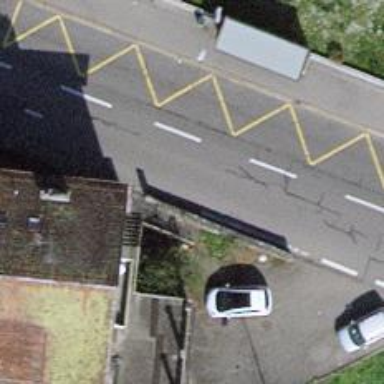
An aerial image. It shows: Bus stop for trolleybuses with designated stop position.